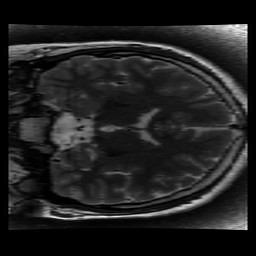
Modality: T2w
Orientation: coronal
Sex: male
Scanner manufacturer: ge
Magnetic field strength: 3 T
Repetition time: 5 s
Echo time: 0.1015 s